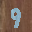
Label: 9